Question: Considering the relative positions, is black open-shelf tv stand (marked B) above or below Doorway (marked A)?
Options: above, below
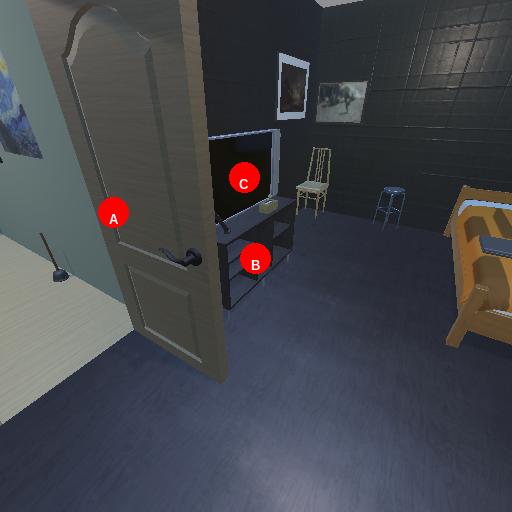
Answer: above